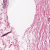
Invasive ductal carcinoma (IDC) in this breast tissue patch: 0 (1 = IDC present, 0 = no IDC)